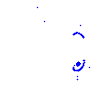
Particle: electron